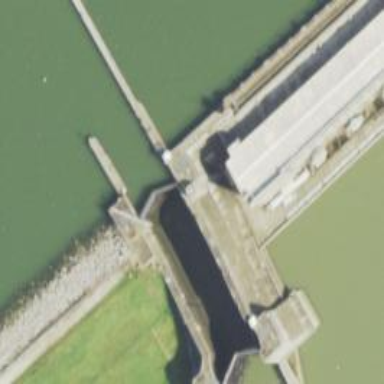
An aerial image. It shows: Lock gate along waterway.